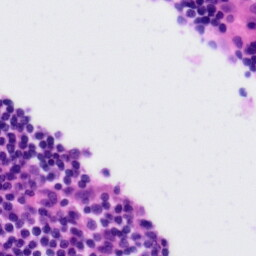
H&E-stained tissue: Tonsil